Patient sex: F
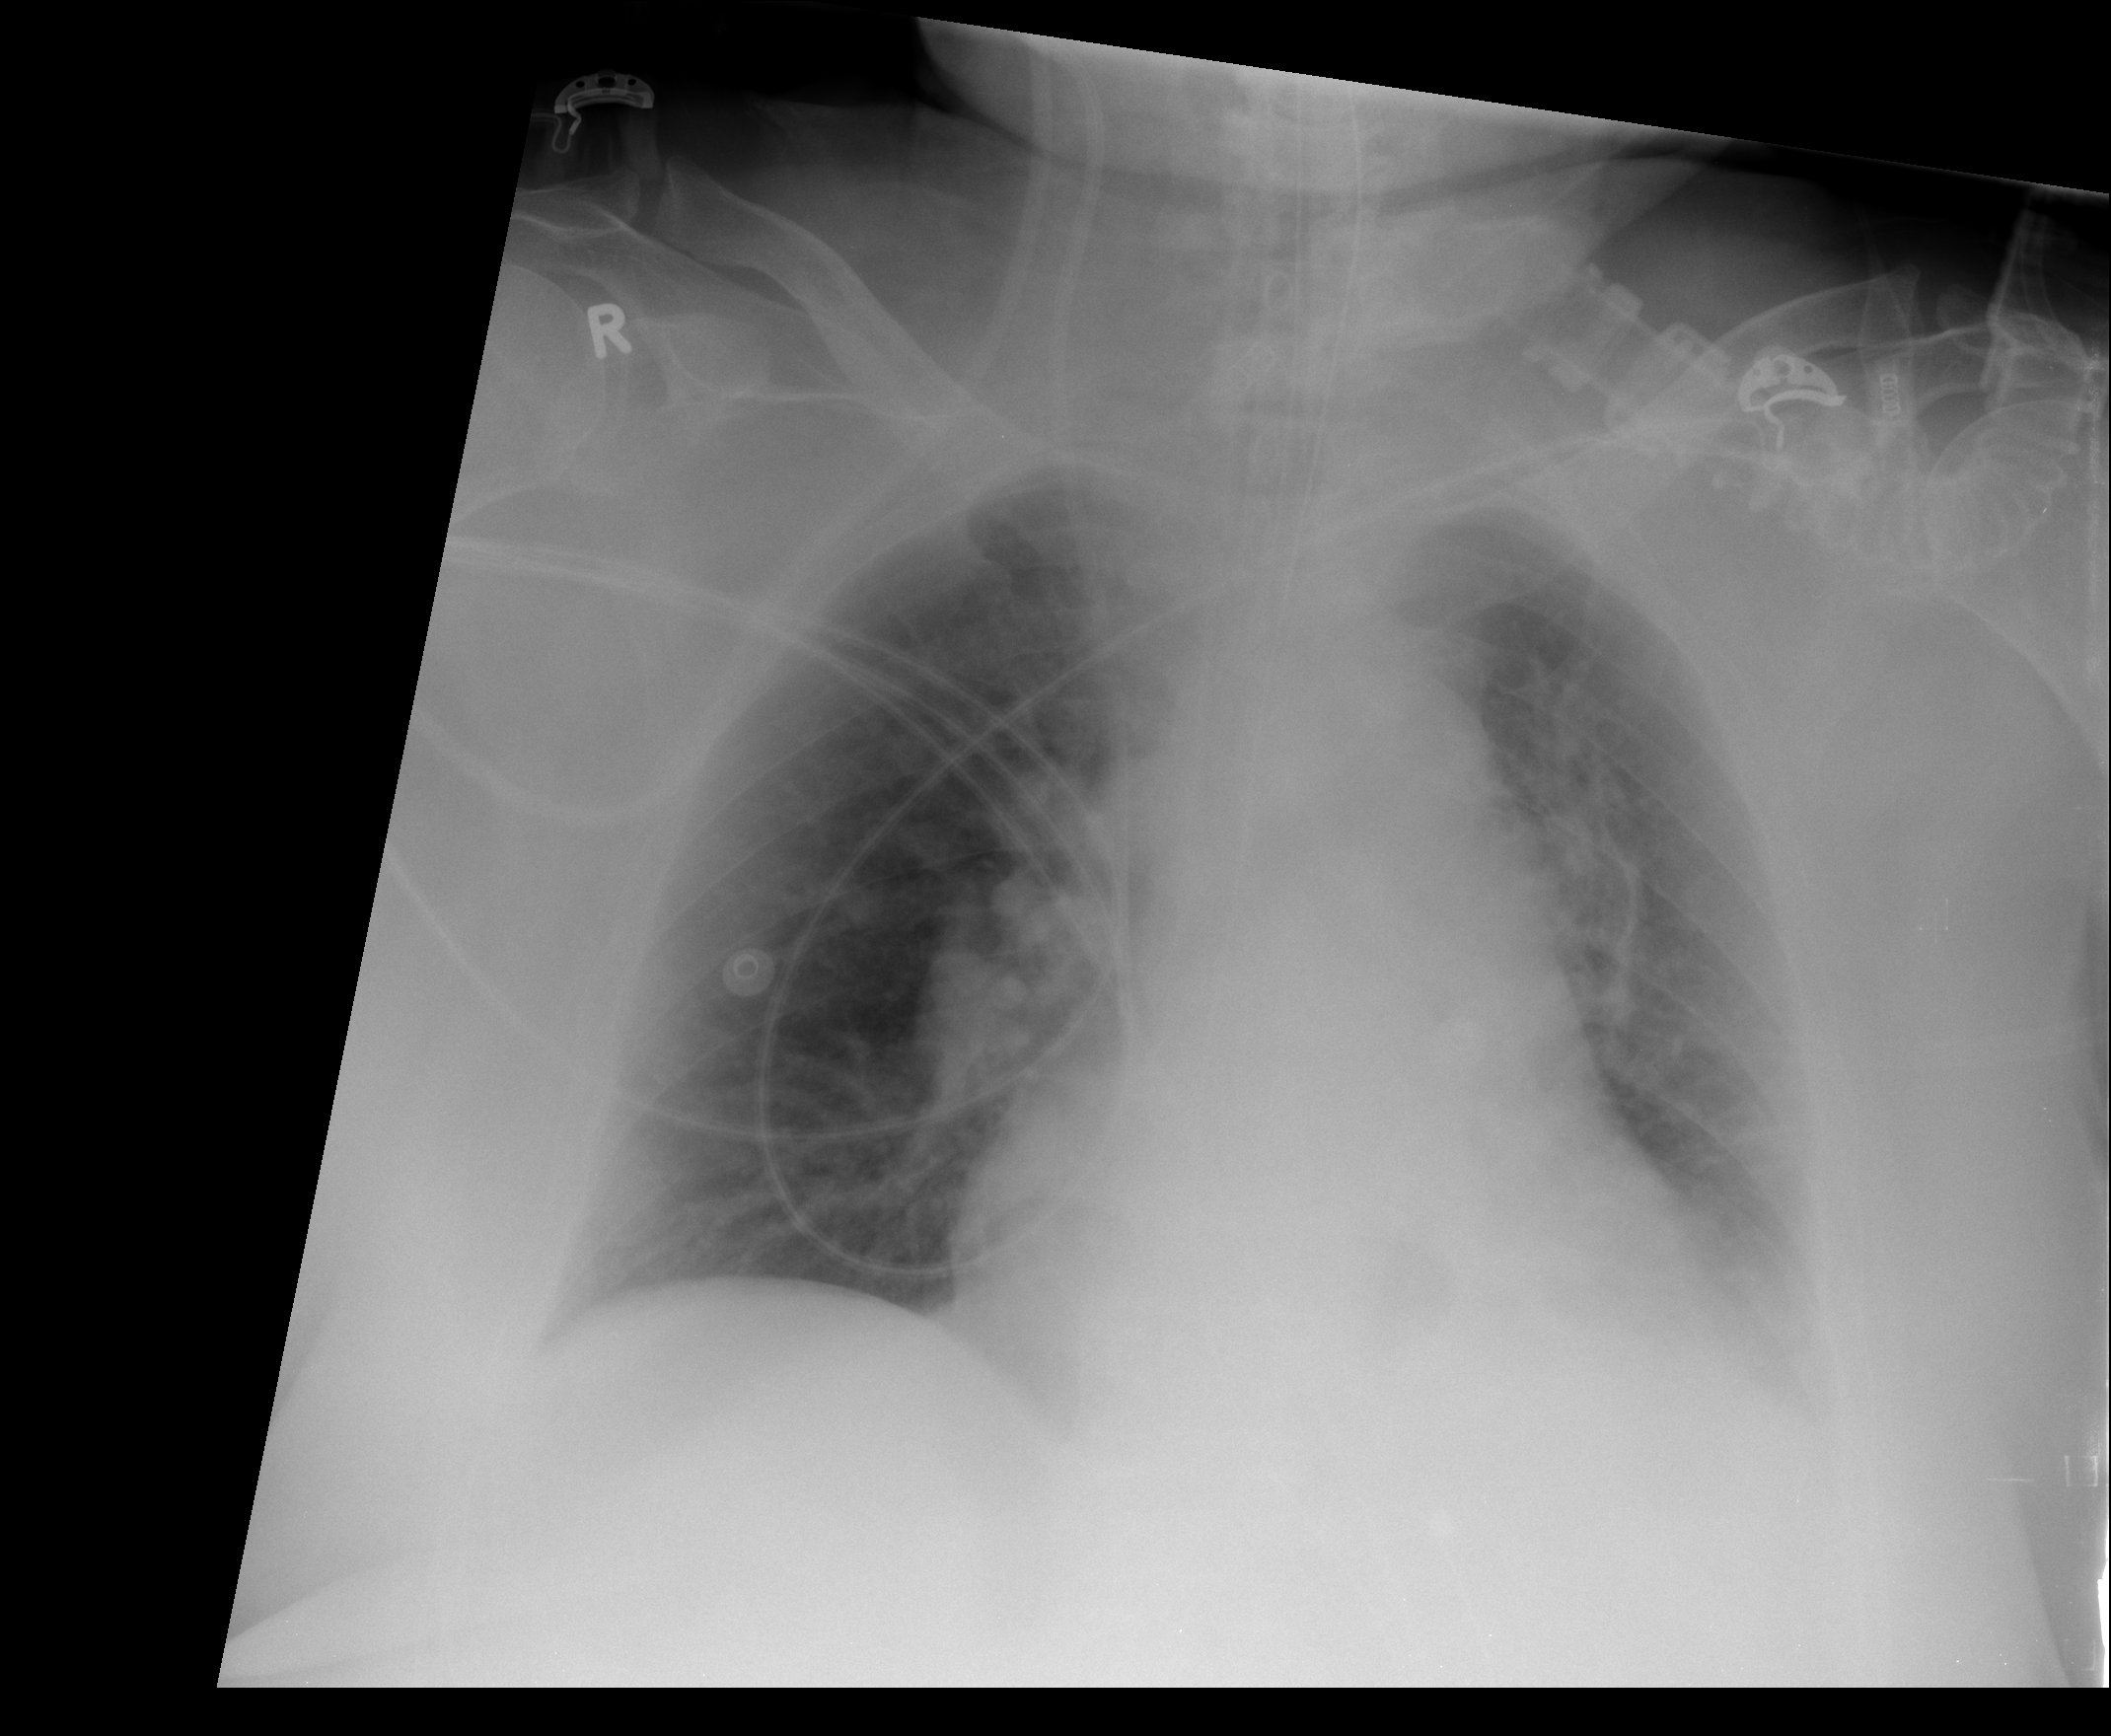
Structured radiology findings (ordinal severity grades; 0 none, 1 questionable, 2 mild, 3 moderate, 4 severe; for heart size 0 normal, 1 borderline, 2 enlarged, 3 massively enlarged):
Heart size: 1
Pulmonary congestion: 2
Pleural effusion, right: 0
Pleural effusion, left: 2
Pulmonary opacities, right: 0
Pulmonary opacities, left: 0
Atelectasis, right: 0
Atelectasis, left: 2